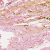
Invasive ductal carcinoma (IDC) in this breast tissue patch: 0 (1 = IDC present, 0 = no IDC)